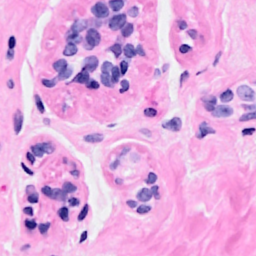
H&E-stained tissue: Breast